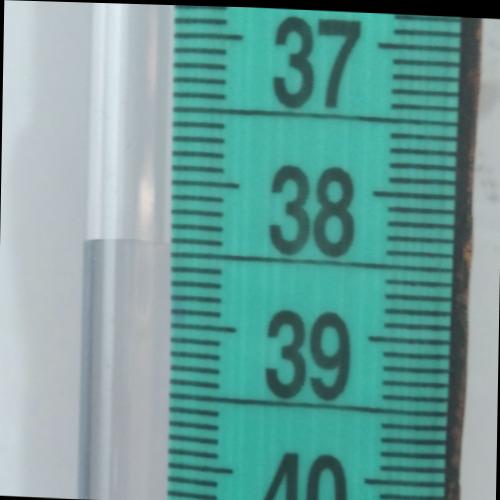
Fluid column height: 38.4 cm